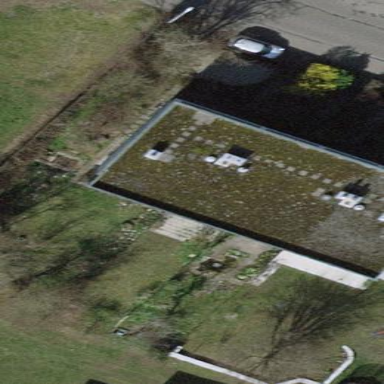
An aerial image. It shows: Terrace building.